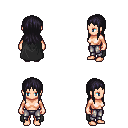
a pixel art fantasy rpg character, female body template, human, light skin, black cape, metal pants, raven unkempt hairstyle, four views (front, back, left, right), 2x2 character sprite sheet, small pixel art, hard edges, no anti-aliasing